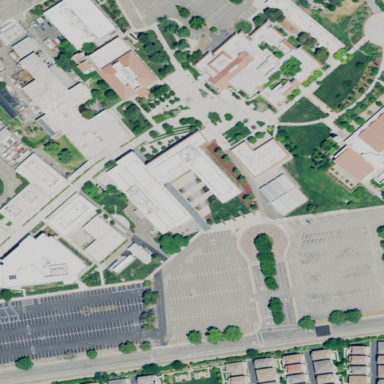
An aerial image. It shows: College building.